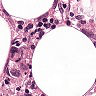
Metastatic tissue present: yes